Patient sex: M
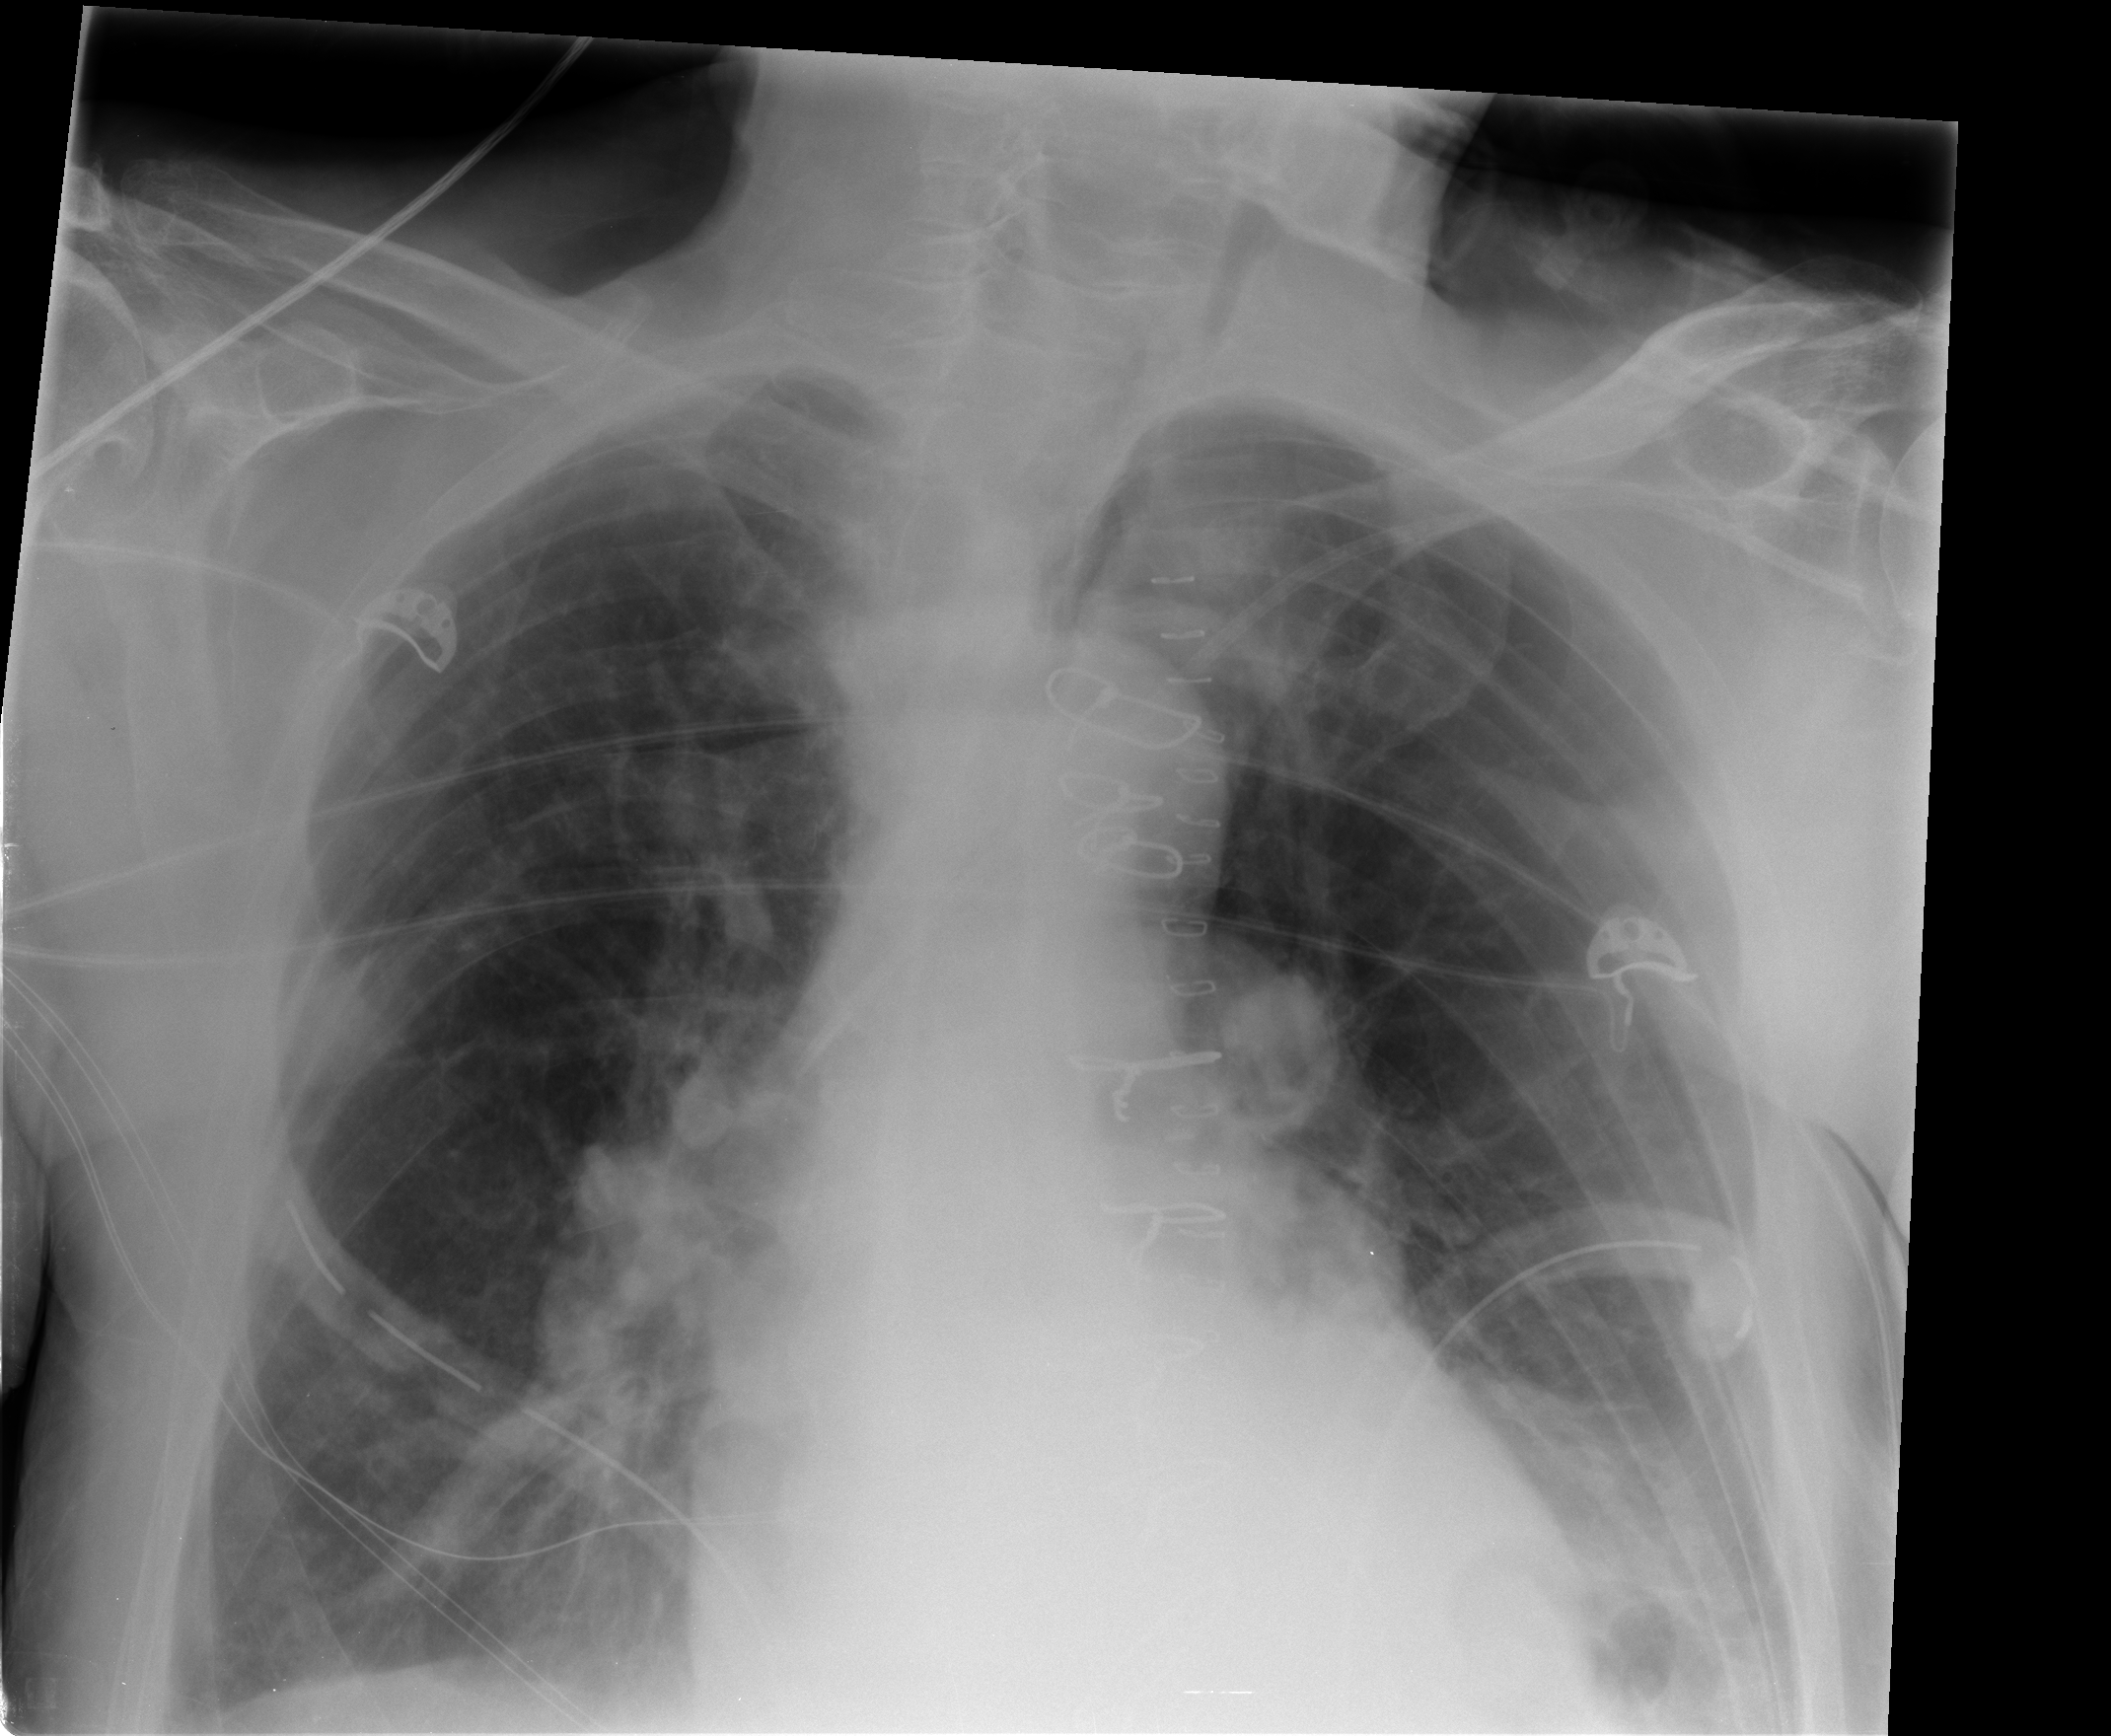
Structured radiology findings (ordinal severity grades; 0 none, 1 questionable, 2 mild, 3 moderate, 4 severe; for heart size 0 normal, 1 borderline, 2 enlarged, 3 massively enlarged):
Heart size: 1
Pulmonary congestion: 2
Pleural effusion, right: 0
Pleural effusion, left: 2
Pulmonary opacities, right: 2
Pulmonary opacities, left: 0
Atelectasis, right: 2
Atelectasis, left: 2